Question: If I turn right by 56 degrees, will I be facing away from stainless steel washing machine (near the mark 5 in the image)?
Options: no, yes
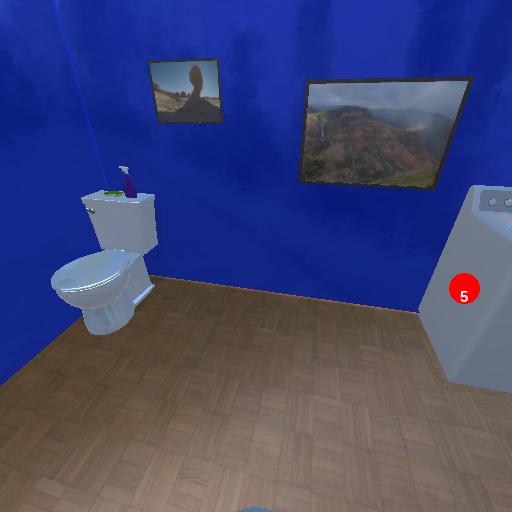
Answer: no